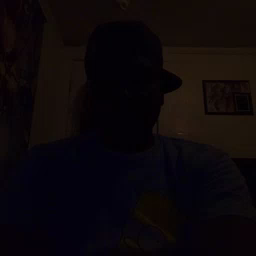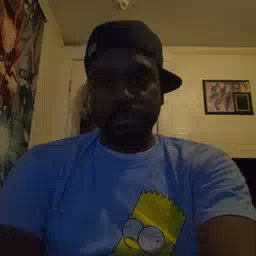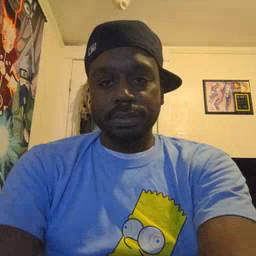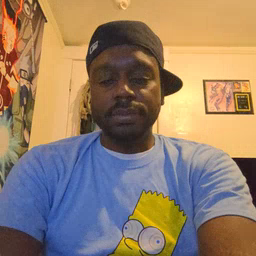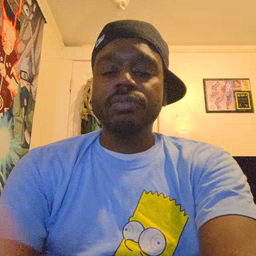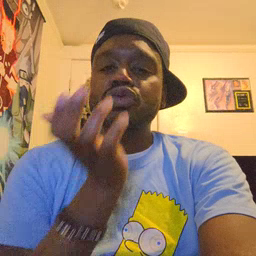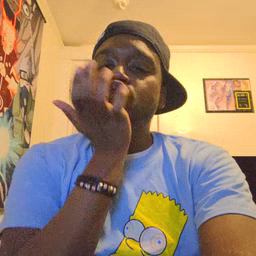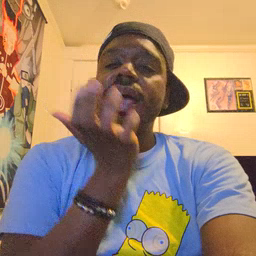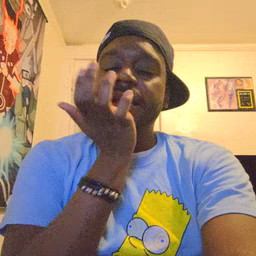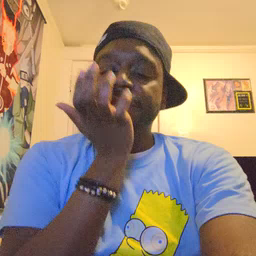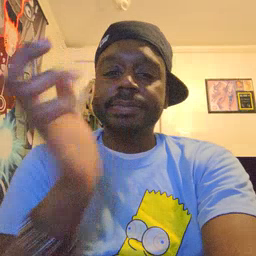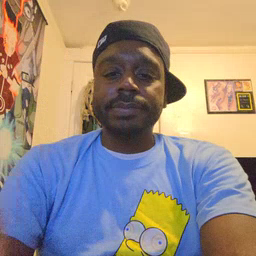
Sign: grass